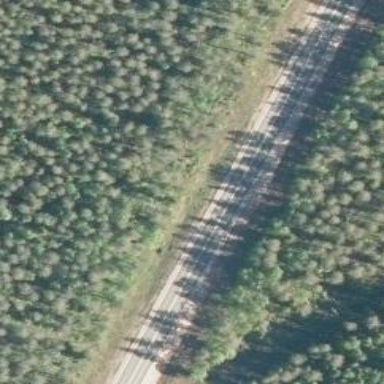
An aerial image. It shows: Asphalt road designated as trunk highway.